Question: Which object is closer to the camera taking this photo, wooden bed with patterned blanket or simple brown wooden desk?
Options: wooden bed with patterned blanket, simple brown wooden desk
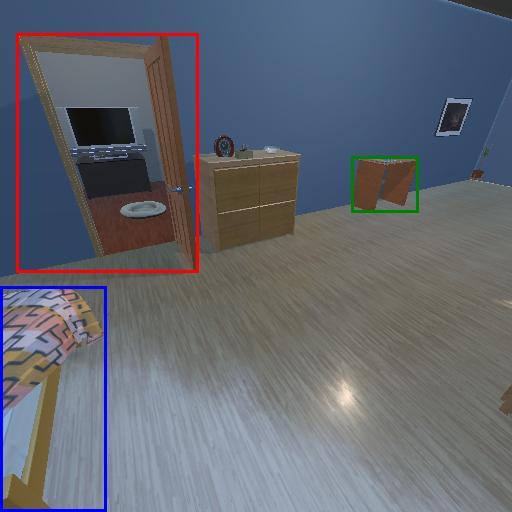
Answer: wooden bed with patterned blanket